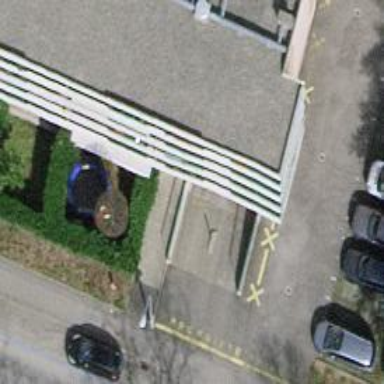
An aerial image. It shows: Driveway tunnel.